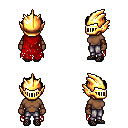
a pixel art fantasy rpg character, female body template, human, dark skin, red tattered cape, metal pants, raven bedhead hairstyle, gold helm, leather bracers, ghillies, four views (front, back, left, right), 2x2 character sprite sheet, small pixel art, hard edges, no anti-aliasing